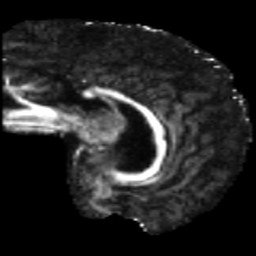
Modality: FA
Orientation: sagittal
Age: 43
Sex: male
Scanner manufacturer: siemens
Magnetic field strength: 3 T
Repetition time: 5.47 s
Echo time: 0.0854 s